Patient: sex F, age 59
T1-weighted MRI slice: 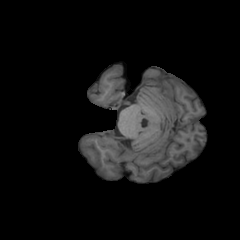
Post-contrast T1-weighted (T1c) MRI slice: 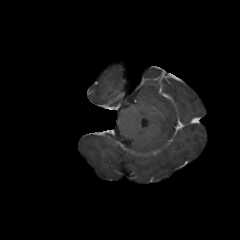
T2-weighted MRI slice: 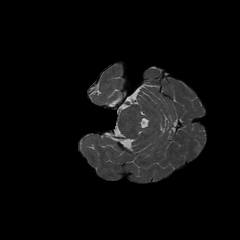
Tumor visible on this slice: no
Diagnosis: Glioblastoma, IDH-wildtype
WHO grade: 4